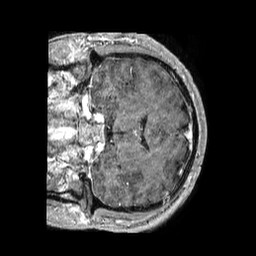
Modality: T1w
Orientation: coronal
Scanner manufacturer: philips
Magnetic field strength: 1.5 T
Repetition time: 0.007801 s
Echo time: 0.003623 s